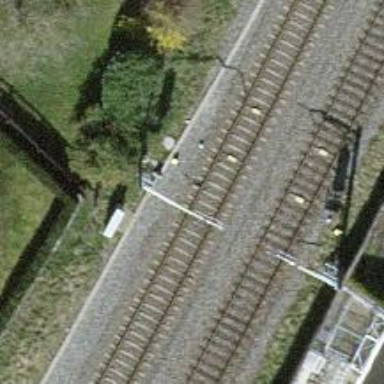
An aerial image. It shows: Railway signal.